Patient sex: F
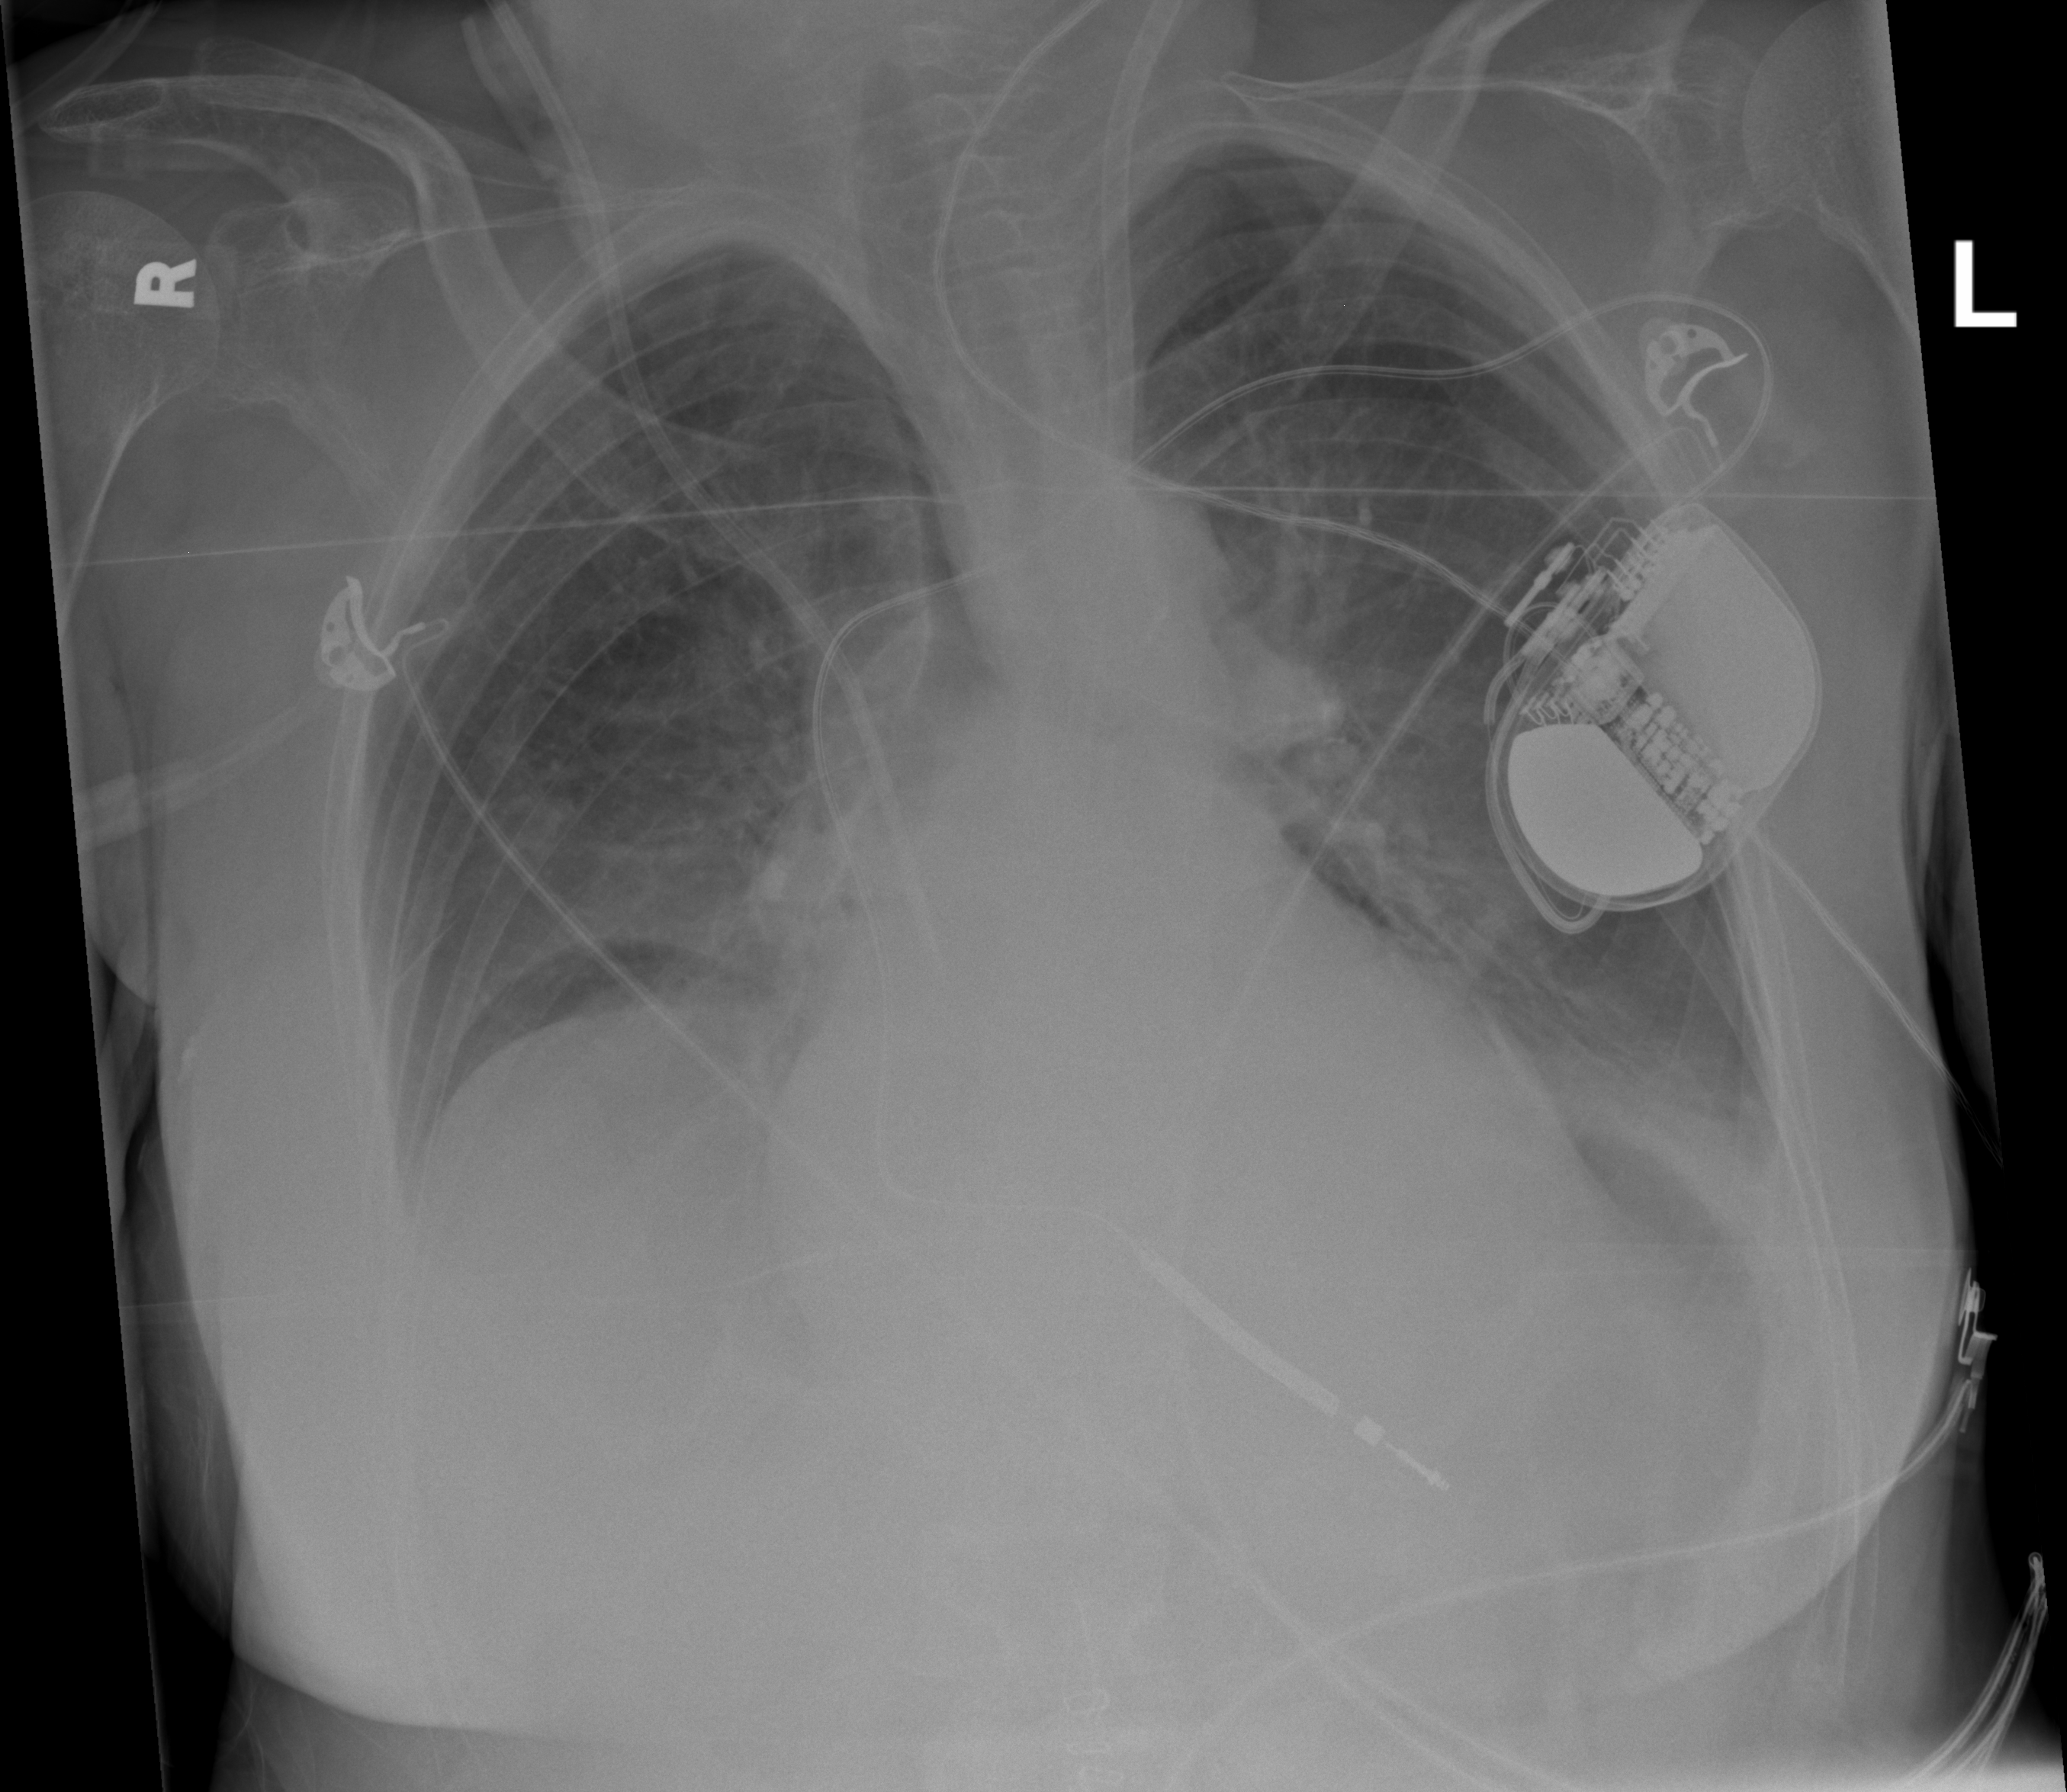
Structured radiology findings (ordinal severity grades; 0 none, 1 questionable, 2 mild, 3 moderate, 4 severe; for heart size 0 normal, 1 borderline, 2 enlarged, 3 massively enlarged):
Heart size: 0
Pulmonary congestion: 0
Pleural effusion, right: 2
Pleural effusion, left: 2
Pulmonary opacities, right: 0
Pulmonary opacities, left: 0
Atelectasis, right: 2
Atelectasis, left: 2